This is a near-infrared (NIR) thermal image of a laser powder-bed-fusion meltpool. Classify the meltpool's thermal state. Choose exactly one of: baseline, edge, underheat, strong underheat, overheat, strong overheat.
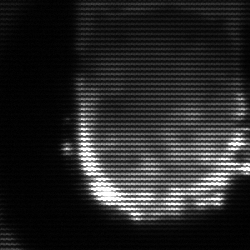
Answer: baseline